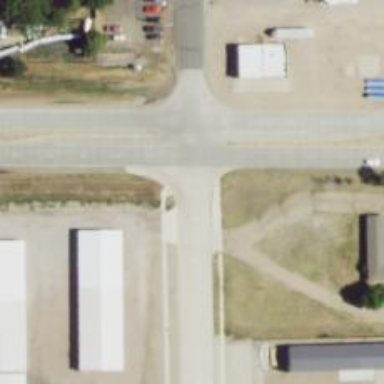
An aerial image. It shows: Road with stop sign.